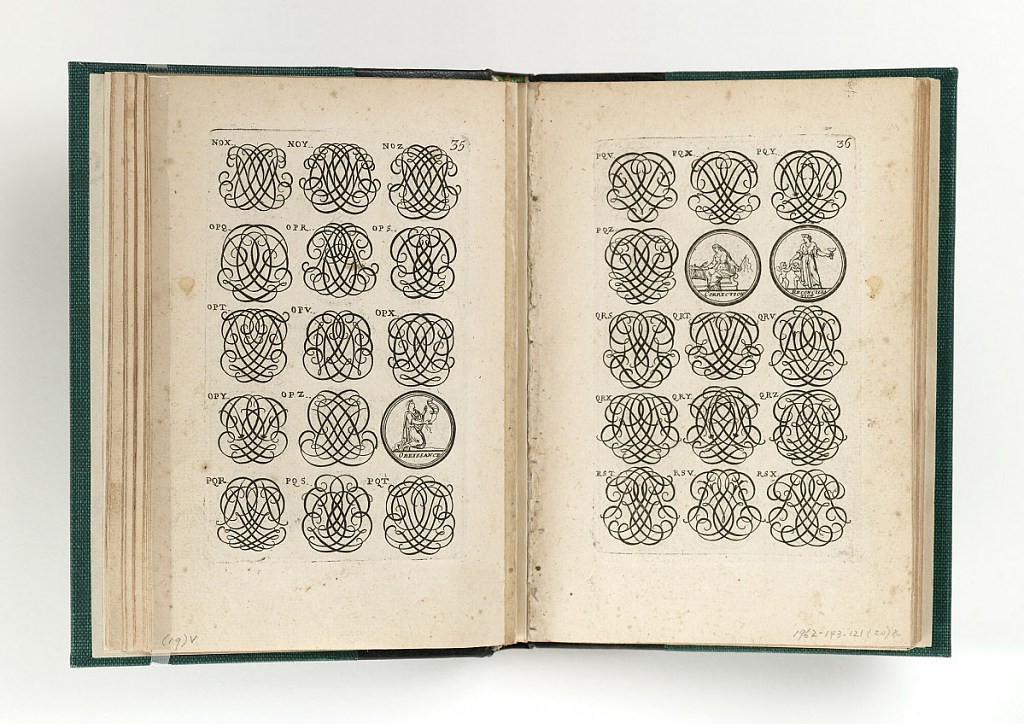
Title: Livre Curieux et Utile pour Les Sçavans, et Artists. Composé de trois Alphabets de Chiffres, Simples, doubles et triples.
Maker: Nicolas Verien, French, active 1685 – 1724
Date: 1685
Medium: Engravings on cream laid paper, bound in boards with leather spine
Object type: Book
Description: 1962-143-121: Book of 153 pages of ornamental monograms and some...;     1962-143-121-1: Book of 153 pages of ornamental monogrames and som...;     1962-143-121-10: Book of 153 pages of ornamental monogrames and som...;     1962-143-121-11: Book of 153 pages of ornamental monogrames and som...;     1962-143-121-12: Book of 153 pages of ornamental monogrames and som...;     1962-143-121-13: Book of 153 pages of ornamental monogrames and som...;     1962-143-121-14: Book of 153 pages of ornamental monogrames and som...;     1962-143-121-15: Book of 153 pages of ornamental monogrames and som...;     1962-143-121-16: Book of 153 pages of ornamental monogrames and som...;     1962-143-121-17: Book of 153 pages of ornamental monogrames and som...;     1962-143-121-18: Book of 153 pages of ornamental monogrames and som...;     1962-143-121-19: Book of 153 pages of ornamental monogrames and som...;     1962-143-121-2: Book of 153 pages of ornamental monogrames and som...;     1962-143-121-20: Book of 153 pages of ornamental monogrames and som...;     1962-143-121-21: Book of 153 pages of ornamental monogrames and som...;     1962-143-121-22: Book of 153 pages of ornamental monogrames and som...;     1962-143-121-23: Book of 153 pages of ornamental monogrames and som...;     1962-143-121-24: Book of 153 pages of ornamental monogrames and som...;     1962-143-121-25: Book of 153 pages of ornamental monogrames and som...;     1962-143-121-26: Book of 153 pages of ornamental monogrames and som...;     1962-143-121-27: Book of 153 pages of ornamental monogrames and som...;     1962-143-121-28: Book of 153 pages of ornamental monogrames and som...;     1962-143-121-29: Book of 153 pages of ornamental monogrames and som...;     1962-143-121-3: Book of 153 pages of ornamental monogrames and som...;     1962-143-121-30: Book of 153 pages of ornamental monogrames and som...;     1962-143-121-31: Book of 153 pages of ornamental monogrames and som...;     1962-143-121-32: Book of 153 pages of ornamental monogrames and som...;     1962-143-121-33: Book of 153 pages of ornamental monogrames and som...;     1962-143-121-34: Book of 153 pages of ornamental monogrames and som...;     1962-143-121-35: Book of 153 pages of ornamental monogrames and som...;     1962-143-121-36: Book of 153 pages of ornamental monogrames and som...;     1962-143-121-37: Book of 153 pages of ornamental monogrames and som...;     1962-143-121-38: Book of 153 pages of ornamental monogrames and som...;     1962-143-121-39: Book of 153 pages of ornamental monogrames and som...;     1962-143-121-4: Book of 153 pages of ornamental monogrames and som...;     1962-143-121-40: Book of 153 pages of ornamental monogrames and som...;     1962-143-121-41: Book of 153 pages of ornamental monogrames and som...;     1962-143-121-42: Book of 153 pages of ornamental monogrames and som...;     1962-143-121-43: Book of 153 pages of ornamental monogrames and som...;     1962-143-121-44: Book of 153 pages of ornamental monogrames and som...;     1962-143-121-45: Book of 153 pages of ornamental monogrames and som...;     1962-143-121-46: Book of 153 pages of ornamental monogrames and som...;     1962-143-121-47: Book of 153 pages of ornamental monogrames and som...;     1962-143-121-48: Book of 153 pages of ornamental monogrames and som...;     1962-143-121-49: Book of 153 pages of ornamental monogrames and som...;     1962-143-121-5: Book of 153 pages of ornamental monogrames and som...;     1962-143-121-50: Book of 153 pages of ornamental monogrames and som...;     1962-143-121-51: Book of 153 pages of ornamental monogrames and som...;     1962-143-121-52: Book of 153 pages of ornamental monogrames and som...;     1962-143-121-53: Book of 153 pages of o